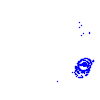
Particle: electron